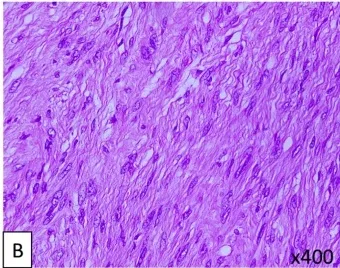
Pathological findings of the liver lesion. Microscopically.
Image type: pathology (h&e)